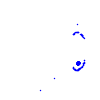
Particle: electron